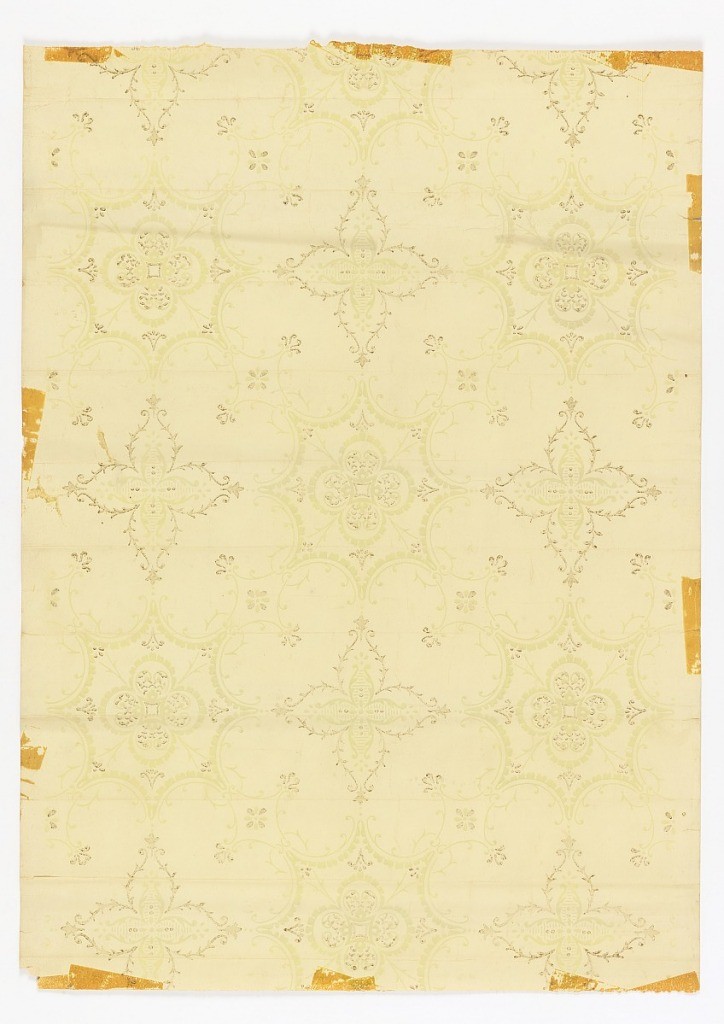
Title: ceiling paper
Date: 1890–1920
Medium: Machine-printed
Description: Pale green medallions.